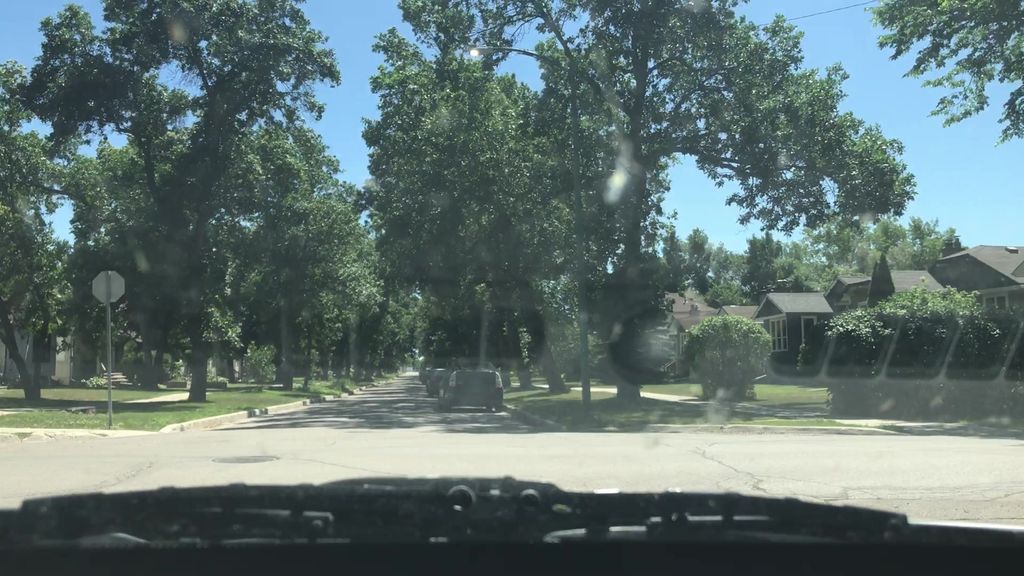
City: winnipeg